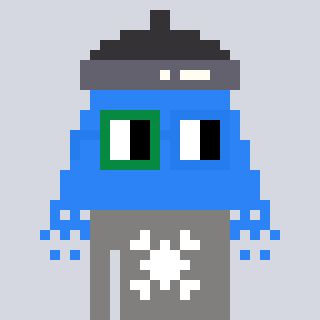
a pixel art character with square green and blue glasses, a shower-shaped head and a bluegrey-colored body on a cool background